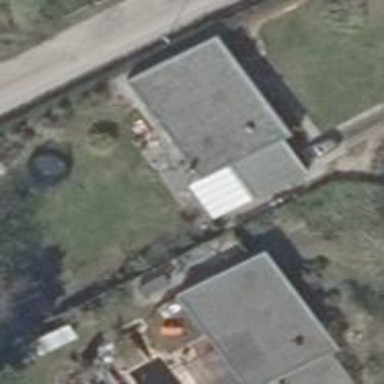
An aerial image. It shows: Detached building with flat roof. The building is painted white.